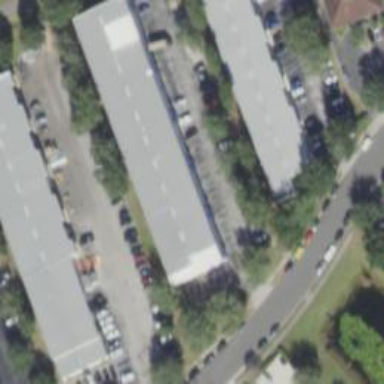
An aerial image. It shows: Commercial building.